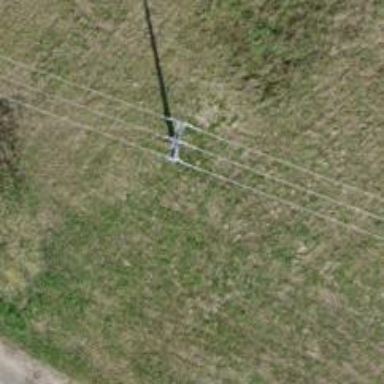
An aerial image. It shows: Minor power line with three cables.